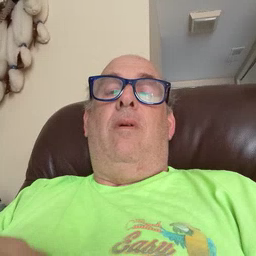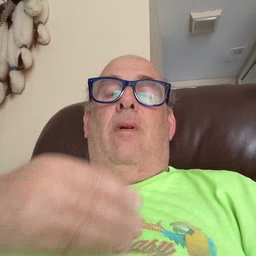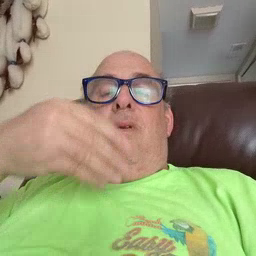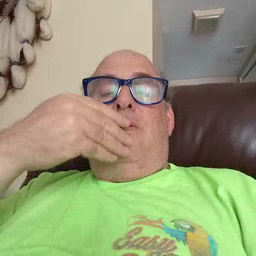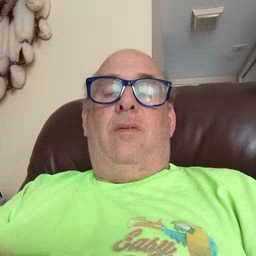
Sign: cereal